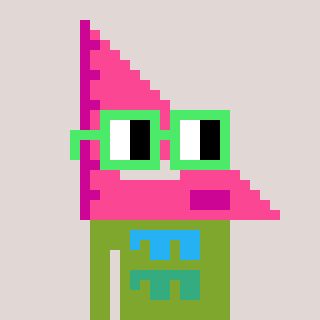
a pixel art character with square light green glasses, a squadron ruler-shaped head and a slimegreen-colored body on a warm background